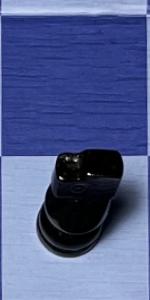
Label: Knight_Black